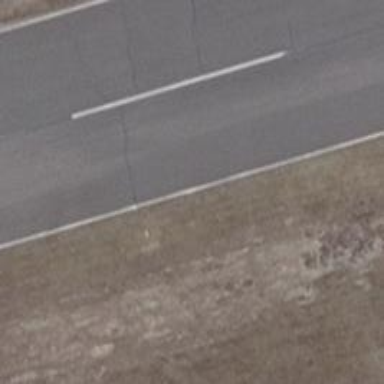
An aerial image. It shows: Aviation light marking the edge of runway.